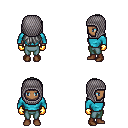
a pixel art fantasy rpg character, female body template, human, dark skin, teal long-sleeve shirt, teal pants, gray unkempt hairstyle, chain hood, gold gloves, brown shoes, four views (front, back, left, right), 2x2 character sprite sheet, small pixel art, hard edges, no anti-aliasing